Question: I would like to plot a line, and in grey-shaded X% deviation of a signal, in MATLAB. Then, I'd plot another signal and see (visually) how much of the second signal is outside the gret-shaded area.
The task I'd like to get help done is the shaded area: similar to the image attached below.

I am aware of <URL> with 'errorbar', but I think this is a much clearer plot to visualize.
If for example I had:
'''
x = 0:0.1:10;
y = 1 + sin(x);
'''
What would the 5% grey-shaded plot of 'y' look like? (that area?)
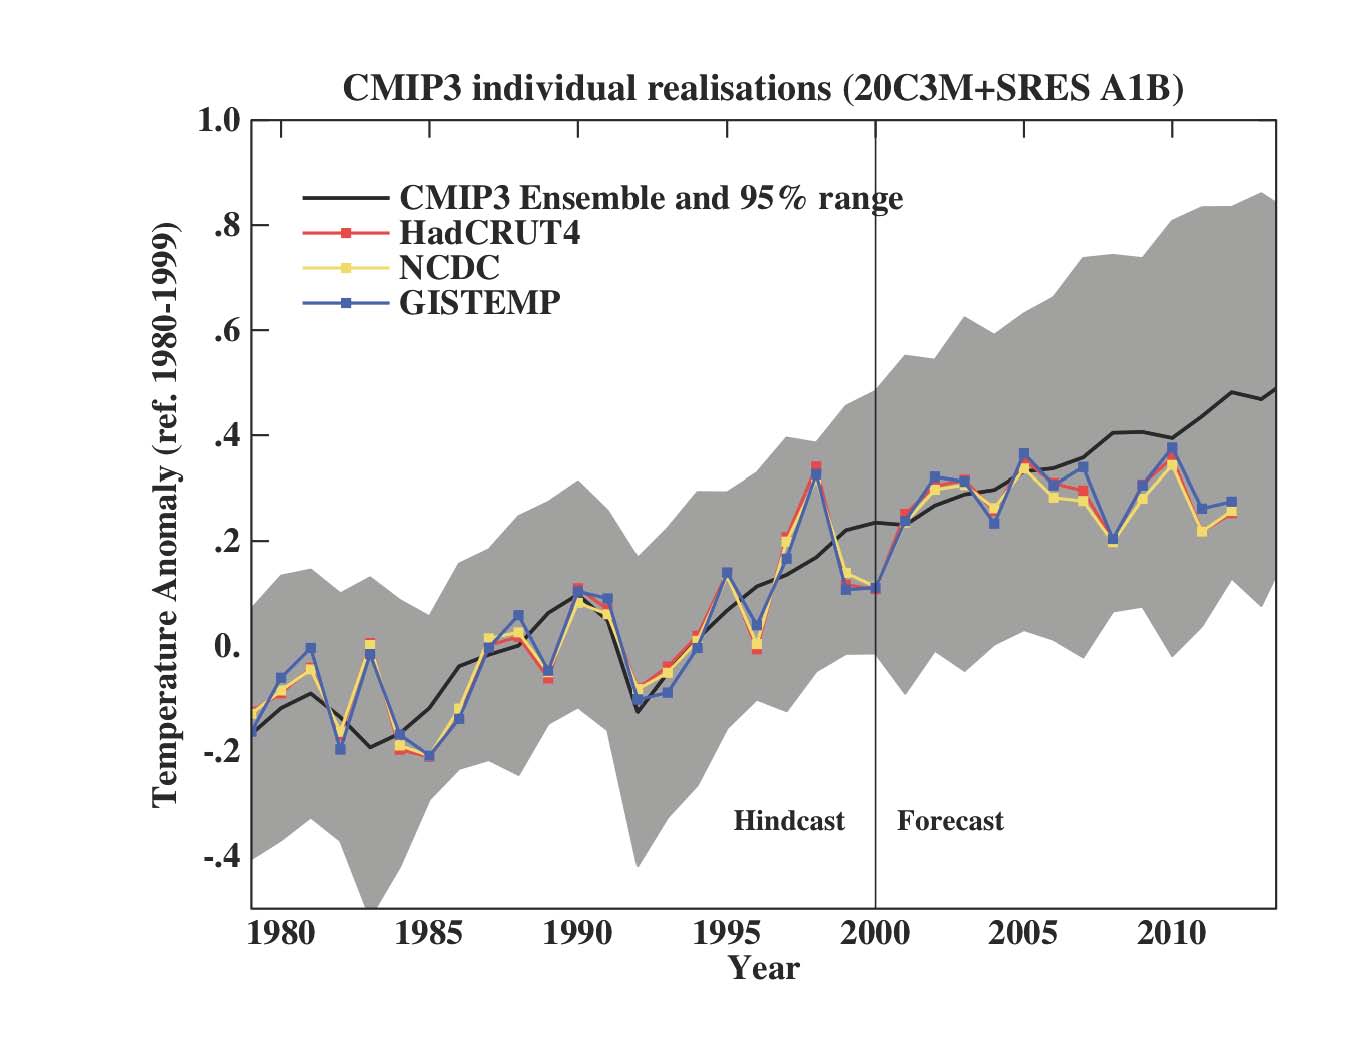
Answer: See this answer for an example: <URL>
Do you have the error of 'y' at each sample in 'x'? Let's assume you have and the upper bound is in variable 'yu' and the lower bound in variable 'yl'. Then you could plot it using:
'''
x = 0:0.1:10;
y = 1 + sin(x);
% I create some yu and yl here, for the example
yu = y+.1;
yl = y-.1;
fill([x fliplr(x)], [yu fliplr(yl)], [.9 .9 .9], 'linestyle', 'none')
hold all
plot(x,y)
'''
'fill(X,Y,ColorSpec,...)' plots a polygon with edges specified in the first two parameters. You have to 'fliplr' (flip left-right) the arrays, so that it correctly draws the shape of the area to be filled 'in a circle' around it. The '[.9 .9 .9]' is the colour specification, in this case a light grey. I removed the edge by setting no line, to make it even more similar to your desired plot. One detail: plot the filled area before plotting 'y', because the last plotted object goes on top of the others.